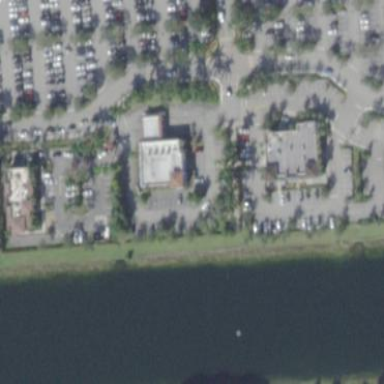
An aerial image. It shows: Parking area.